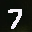
Label: 7